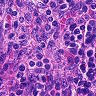
Metastatic tissue present: no